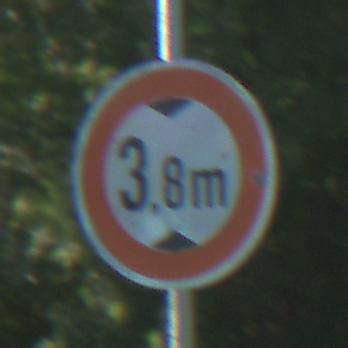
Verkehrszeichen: TatsaechlicheHoehe
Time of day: MorningAfternoon
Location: Outdoor (Nature)
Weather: Clear
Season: NotSpecified
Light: Natural